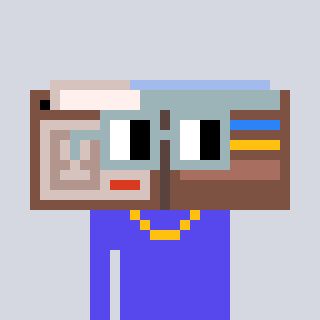
a pixel art character with square dark gray glasses, a wallet-shaped head and a computerblue-colored body on a cool background